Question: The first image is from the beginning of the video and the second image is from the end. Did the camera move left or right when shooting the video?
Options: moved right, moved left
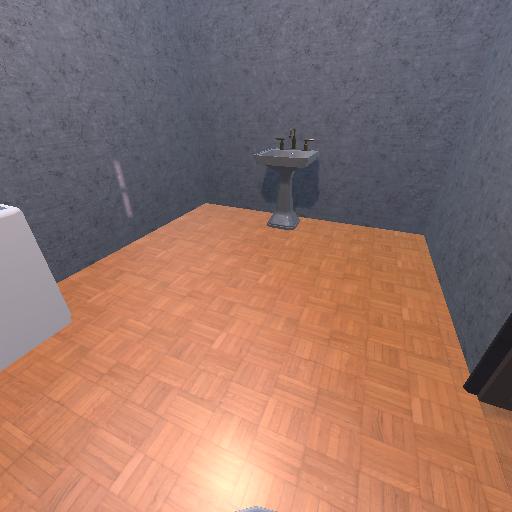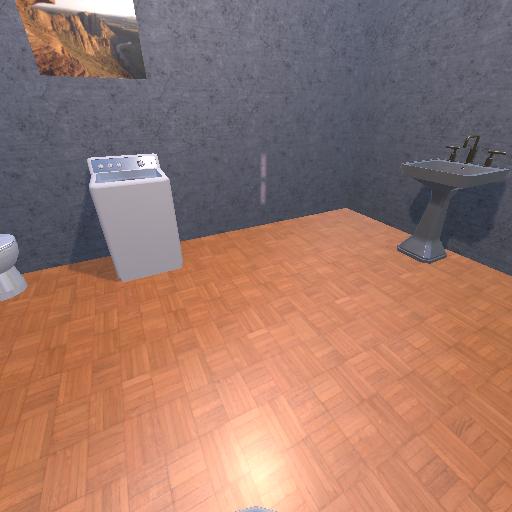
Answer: moved right